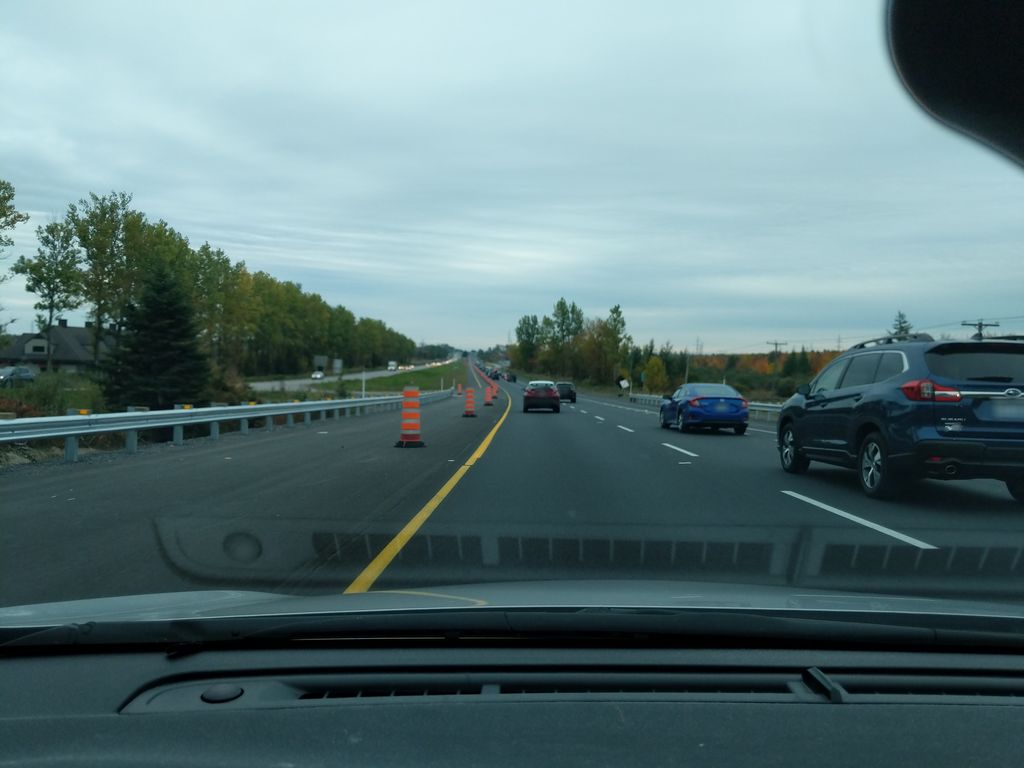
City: quebec_city